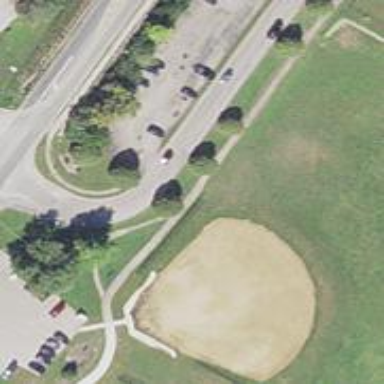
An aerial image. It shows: Baseball pitch for leisure land activities.